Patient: sex F, age 46
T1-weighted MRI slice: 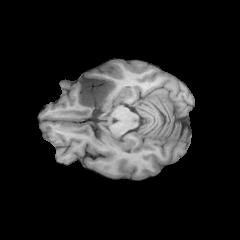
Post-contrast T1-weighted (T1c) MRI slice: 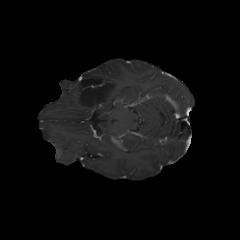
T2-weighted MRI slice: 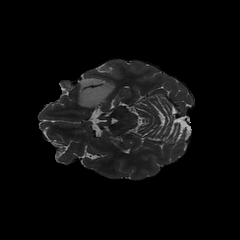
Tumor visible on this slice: yes
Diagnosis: Astrocytoma, IDH-mutant
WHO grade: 2